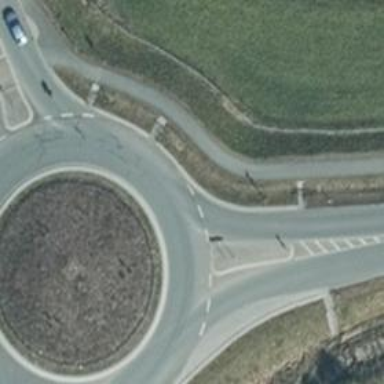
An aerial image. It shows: Secondary road made of asphalt leading to roundabout.